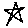
Label: star